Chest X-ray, PA view. Patient: 50 years old, sex M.
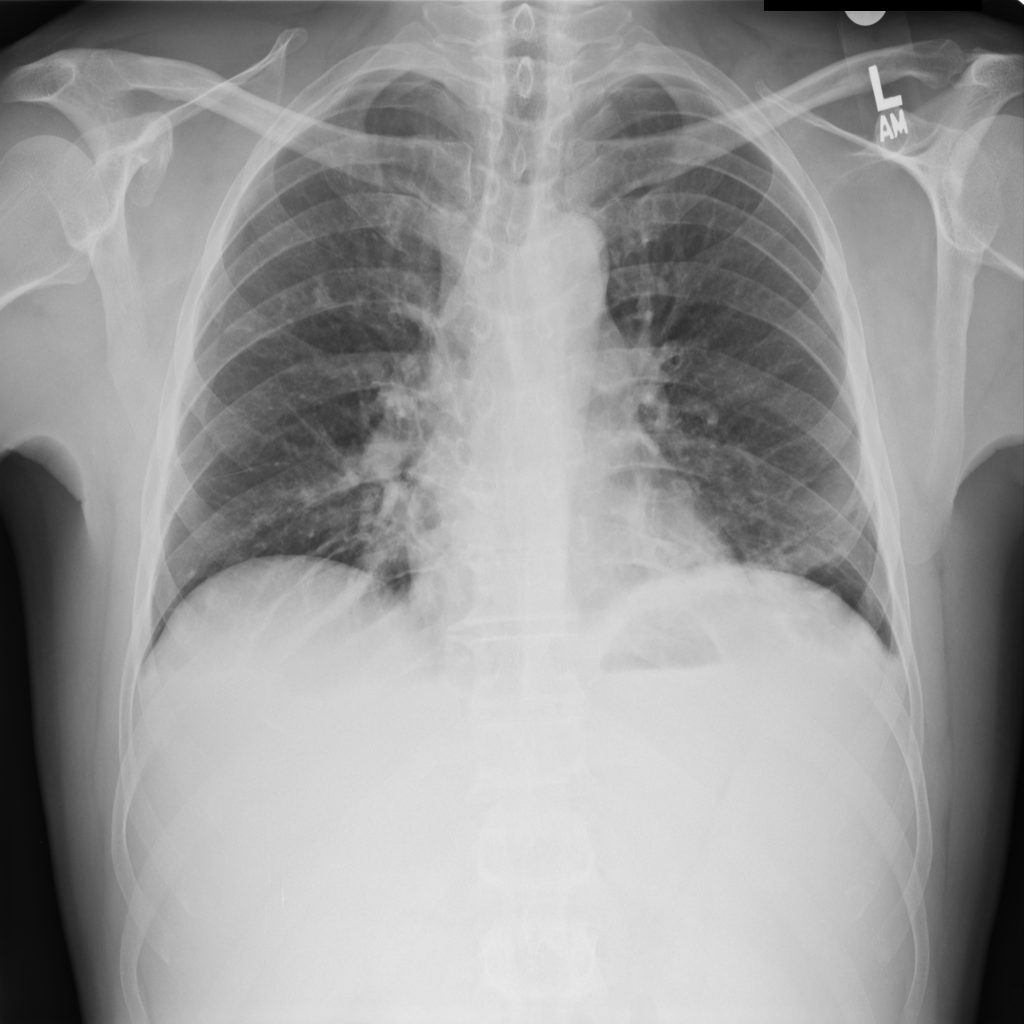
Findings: Atelectasis